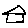
Label: house